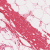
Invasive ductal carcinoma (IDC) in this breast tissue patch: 0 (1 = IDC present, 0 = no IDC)